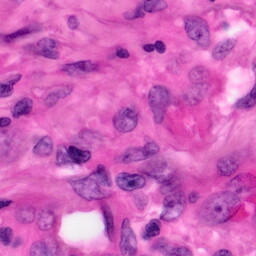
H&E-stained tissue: Pancreatic